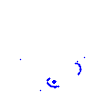
Particle: kaon